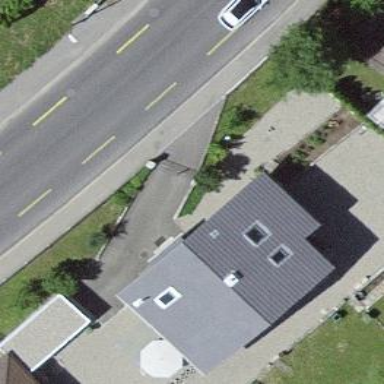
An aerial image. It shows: Residential building.